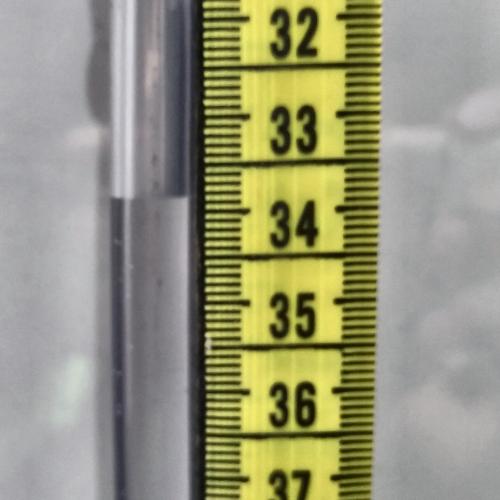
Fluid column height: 33.8 cm